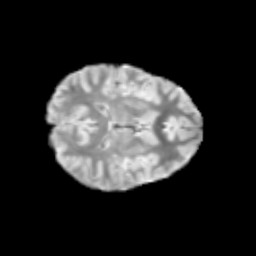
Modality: T2w
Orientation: axial
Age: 10
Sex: male
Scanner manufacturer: siemens
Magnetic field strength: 3 T
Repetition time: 3.8 s
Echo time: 0.07 s